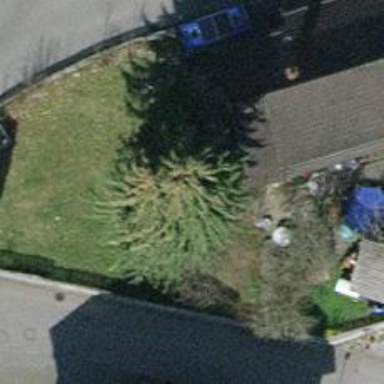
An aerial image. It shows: Broadleaved tree in natural setting.